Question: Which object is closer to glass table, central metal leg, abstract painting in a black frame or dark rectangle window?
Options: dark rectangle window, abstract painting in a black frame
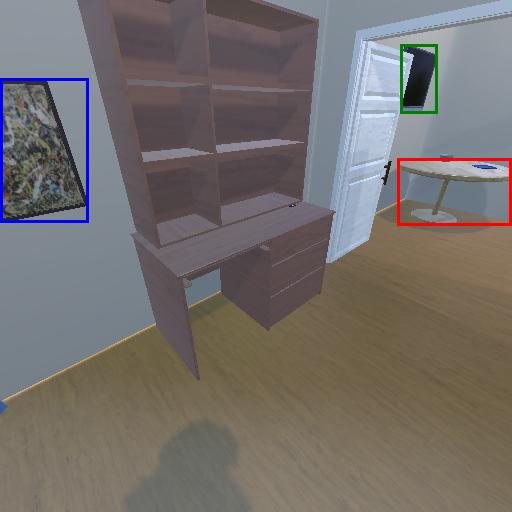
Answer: dark rectangle window